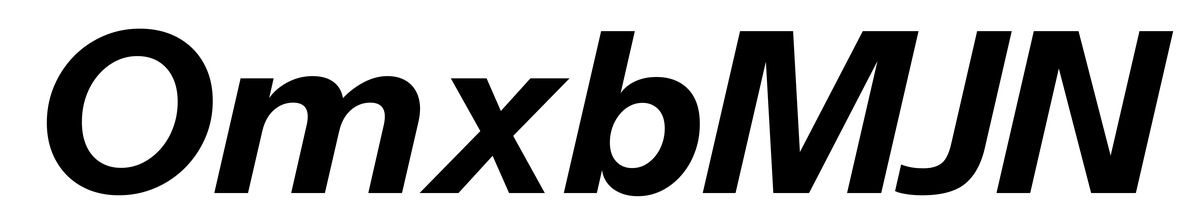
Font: InstrumentSans-Italic_Bold_Italic